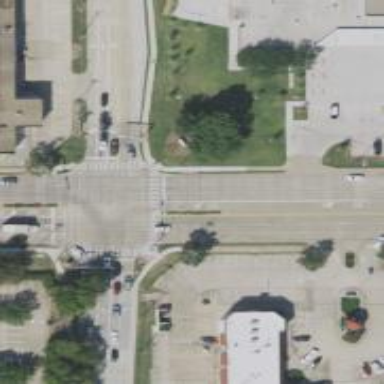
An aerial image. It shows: Secondary road with separate sidewalk.